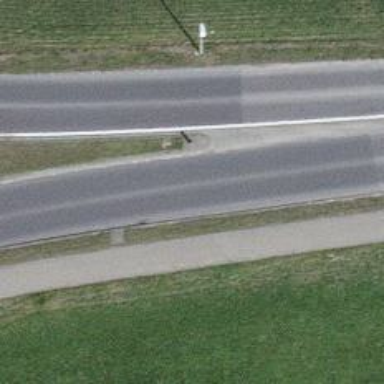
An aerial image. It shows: Primary highway with cycle track on the left side.